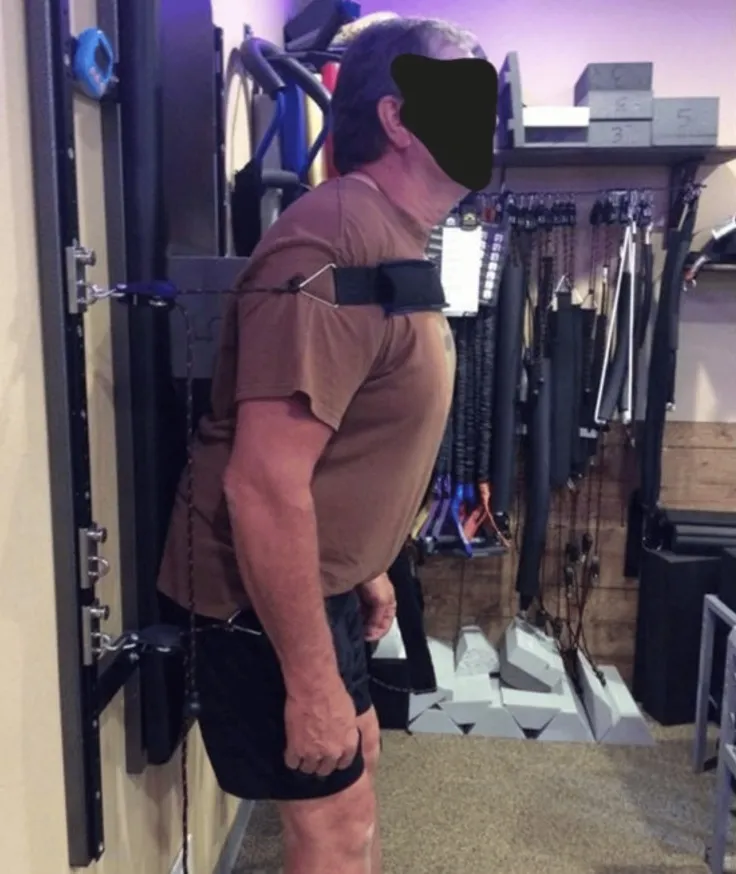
MI. standing traction. The patient is standing while a force is translating the thorax anterior, and the pelvis is allowed to flex forward while the patient is instructed to translate the head posterior.
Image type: medical_photograph (skin_photograph)